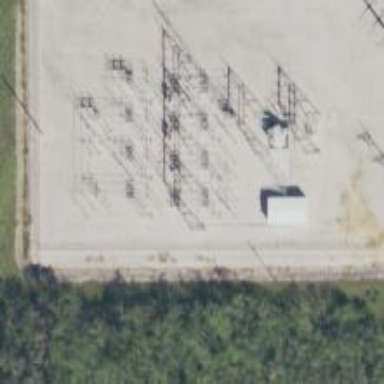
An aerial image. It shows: Switch for power supply.